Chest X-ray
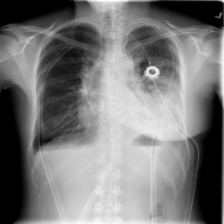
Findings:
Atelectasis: negative
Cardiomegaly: negative
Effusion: positive
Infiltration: positive
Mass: negative
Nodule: negative
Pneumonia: negative
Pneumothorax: positive
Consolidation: negative
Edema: negative
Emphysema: negative
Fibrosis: negative
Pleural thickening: negative
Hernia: negative